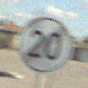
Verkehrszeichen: EndeGeschwindigkeit20
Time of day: MorningAfternoon
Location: Outdoor (RoadRail)
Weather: PartlyCloudy
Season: NotSpecified
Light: Natural